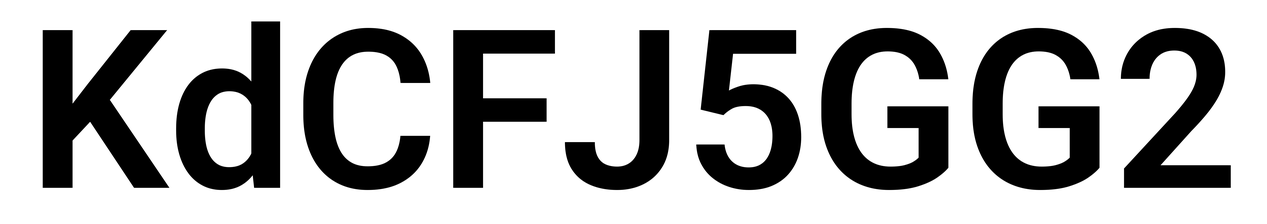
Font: Roboto_SemiBold